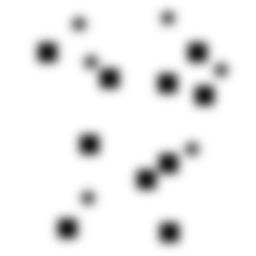
Squares: 10
Triangles: 0
Stars: 6
Total shapes: 16